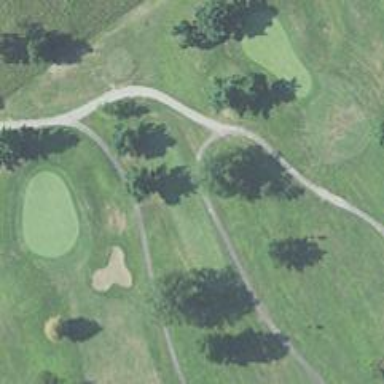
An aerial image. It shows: Path designated for golf carts.